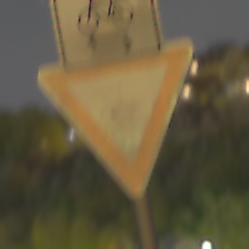
Verkehrszeichen: VorfahrtGewaehren
Zusatzzeichen oben: RichtungsangabeDurchPfeile9
Umgebung: Outdoor, Urban
Tageszeit: Night
Wetter: PartlyCloudy
Licht: Artificial
Jahreszeit: NotSpecified
Kontrast: HighContrast